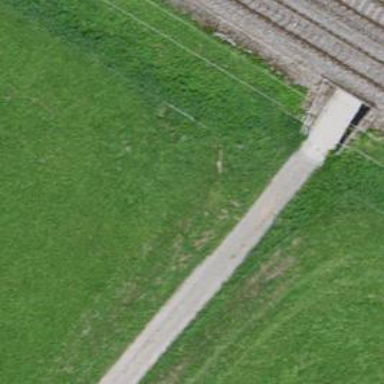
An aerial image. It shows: Track with grade 2 tracktype.